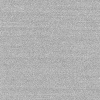
Atmospheric dust classification: dusty